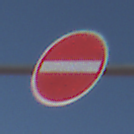
Verkehrszeichen: VerbotDerEinfahrt
Umgebung: Outdoor, Nature
Tageszeit: MorningAfternoon
Wetter: Clear
Licht: Natural
Jahreszeit: NotSpecified
Kontrast: HighContrast